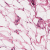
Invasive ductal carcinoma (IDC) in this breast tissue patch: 0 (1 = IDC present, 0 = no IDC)